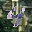
Label: 4